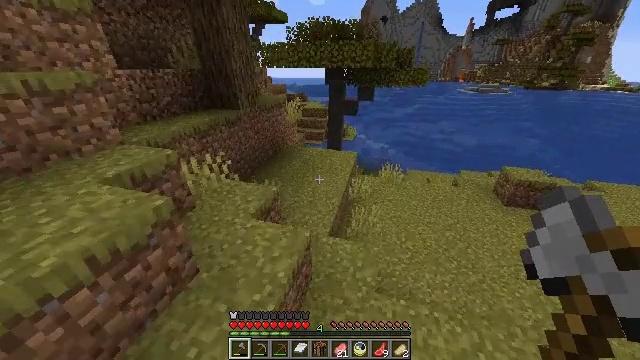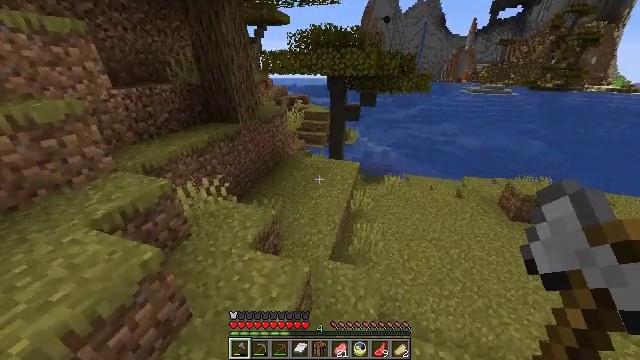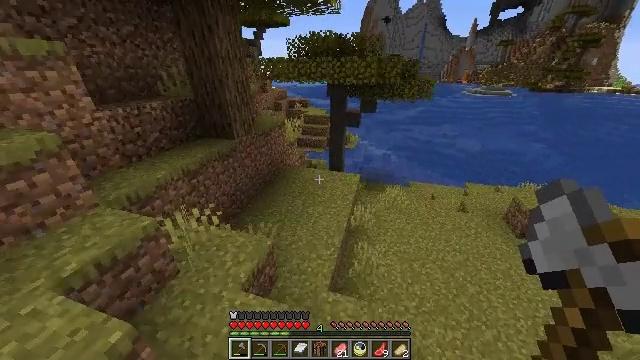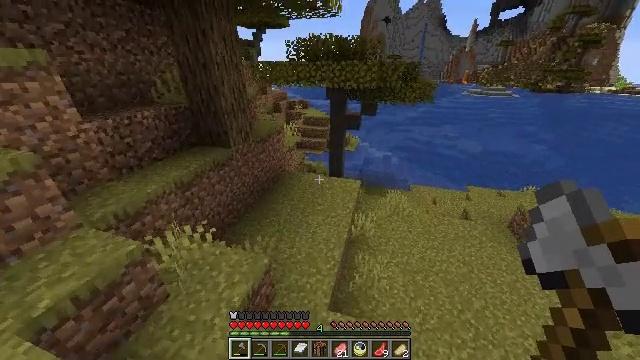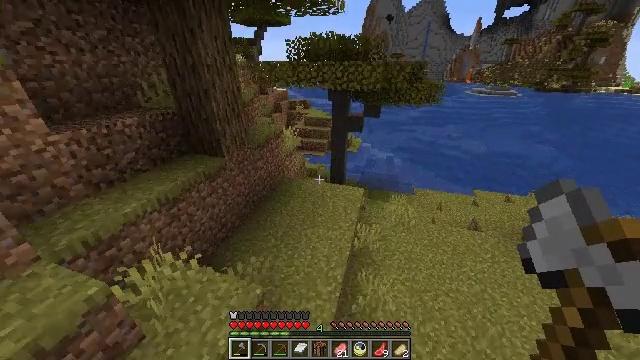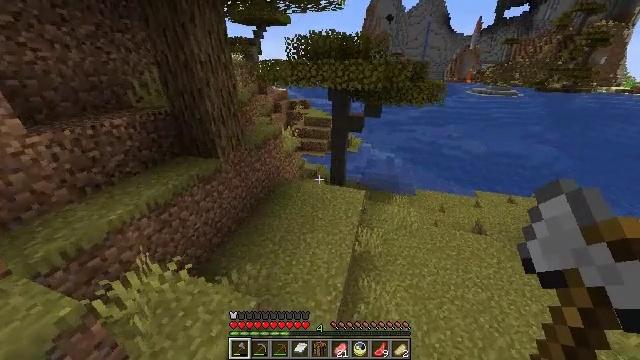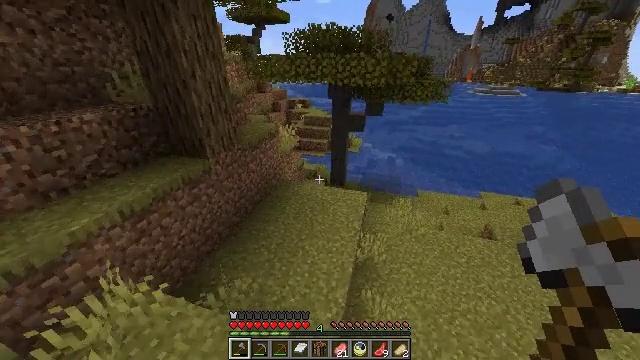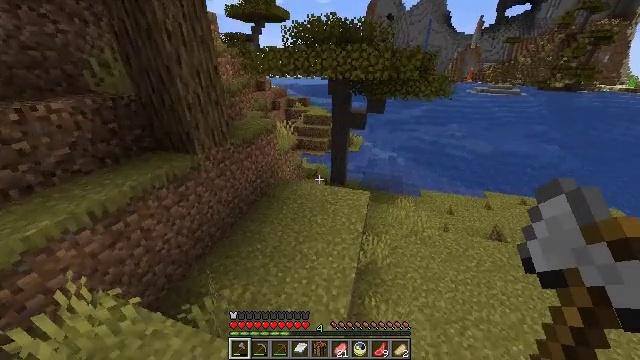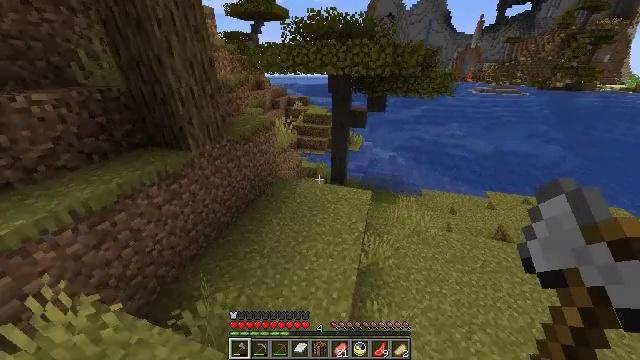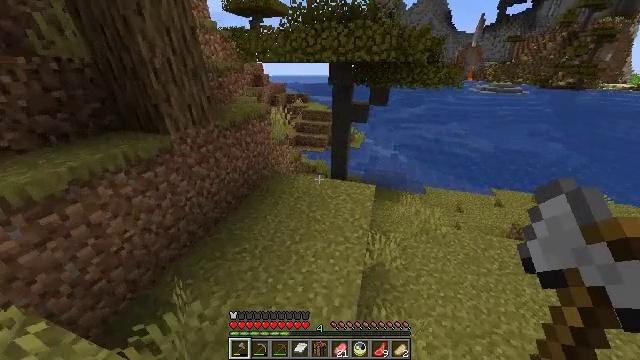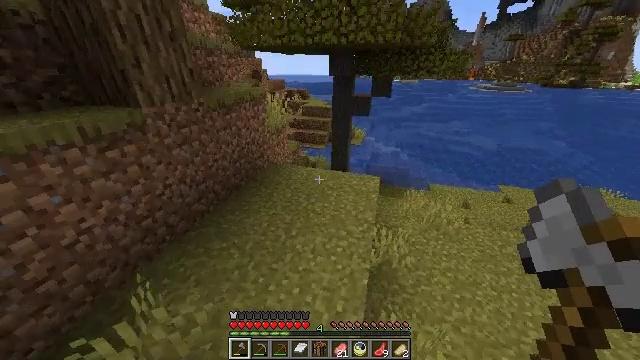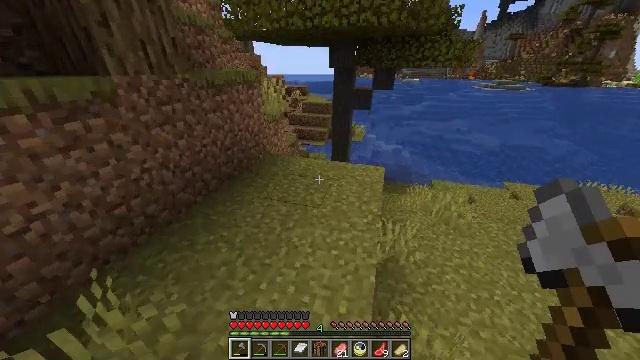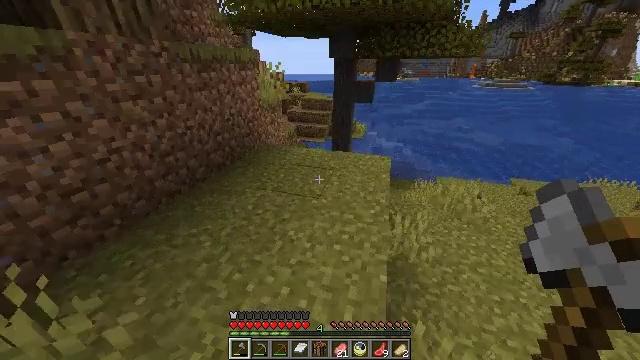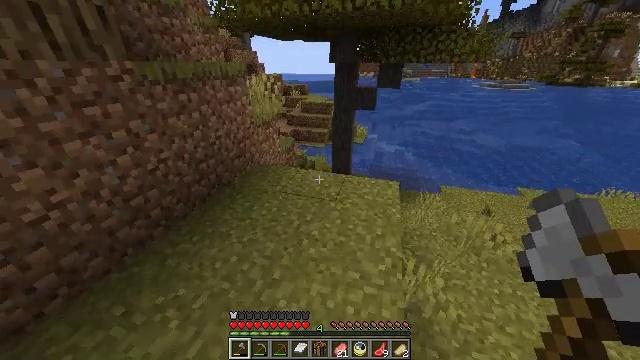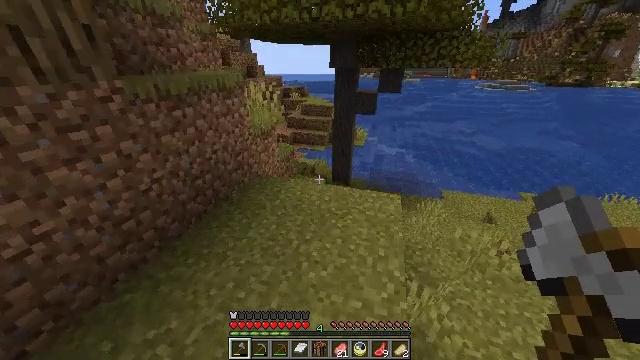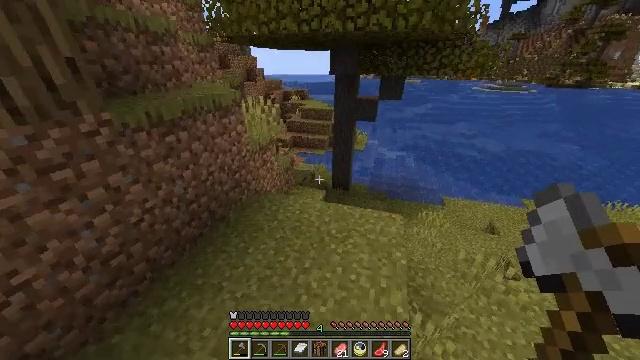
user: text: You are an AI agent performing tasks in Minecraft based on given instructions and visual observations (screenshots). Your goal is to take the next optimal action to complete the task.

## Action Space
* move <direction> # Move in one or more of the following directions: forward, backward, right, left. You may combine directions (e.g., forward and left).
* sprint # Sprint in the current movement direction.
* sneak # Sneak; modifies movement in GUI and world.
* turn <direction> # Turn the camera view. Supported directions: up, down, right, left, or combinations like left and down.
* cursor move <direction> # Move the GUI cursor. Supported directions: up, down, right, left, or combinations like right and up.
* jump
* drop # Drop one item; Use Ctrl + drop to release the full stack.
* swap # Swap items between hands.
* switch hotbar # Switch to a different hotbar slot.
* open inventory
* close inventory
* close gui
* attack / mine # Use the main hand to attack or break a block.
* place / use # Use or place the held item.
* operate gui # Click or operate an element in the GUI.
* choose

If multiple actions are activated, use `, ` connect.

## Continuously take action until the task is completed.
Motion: motion action
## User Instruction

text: Destroy the bookshelf.
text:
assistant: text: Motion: move forward, sprint, jump
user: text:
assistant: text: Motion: move forward, sprint, jump
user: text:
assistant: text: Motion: move forward, sprint, jump
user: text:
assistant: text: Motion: move forward, sprint, jump
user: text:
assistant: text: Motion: move forward, sprint, jump
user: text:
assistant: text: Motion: move forward, sprint, jump
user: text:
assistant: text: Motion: move forward, sprint, jump
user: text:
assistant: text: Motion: move forward, sprint, jump
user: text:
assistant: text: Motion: move forward, sprint, jump
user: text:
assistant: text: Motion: move forward, sprint, jump
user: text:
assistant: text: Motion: move forward, sprint, jump
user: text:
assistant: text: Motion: move forward, sprint, jump
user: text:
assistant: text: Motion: move forward, sprint, jump
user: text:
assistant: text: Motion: move forward, sprint, jump
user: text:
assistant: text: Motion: move forward, sprint, jump
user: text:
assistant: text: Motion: move forward, sprint, jump
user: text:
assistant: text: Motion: move forward, sprint, jump
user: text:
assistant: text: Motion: move forward, sprint, jump
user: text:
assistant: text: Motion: move forward, sprint, turn left, jump
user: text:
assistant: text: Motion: move forward, sprint, turn left
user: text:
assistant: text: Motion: move forward, sprint
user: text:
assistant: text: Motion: move forward, sprint, turn left
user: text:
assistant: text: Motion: move forward, sprint
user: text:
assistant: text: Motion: move forward, sprint
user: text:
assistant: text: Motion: move forward, sprint
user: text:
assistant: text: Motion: move forward, sprint
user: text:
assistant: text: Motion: move forward, sprint
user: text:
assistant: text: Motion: move forward, sprint
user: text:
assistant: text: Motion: move forward, sprint
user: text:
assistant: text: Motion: move forward, sprint